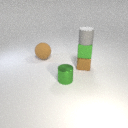
small brown metal cube in front of large brown rubber sphere